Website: apple
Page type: billing-address
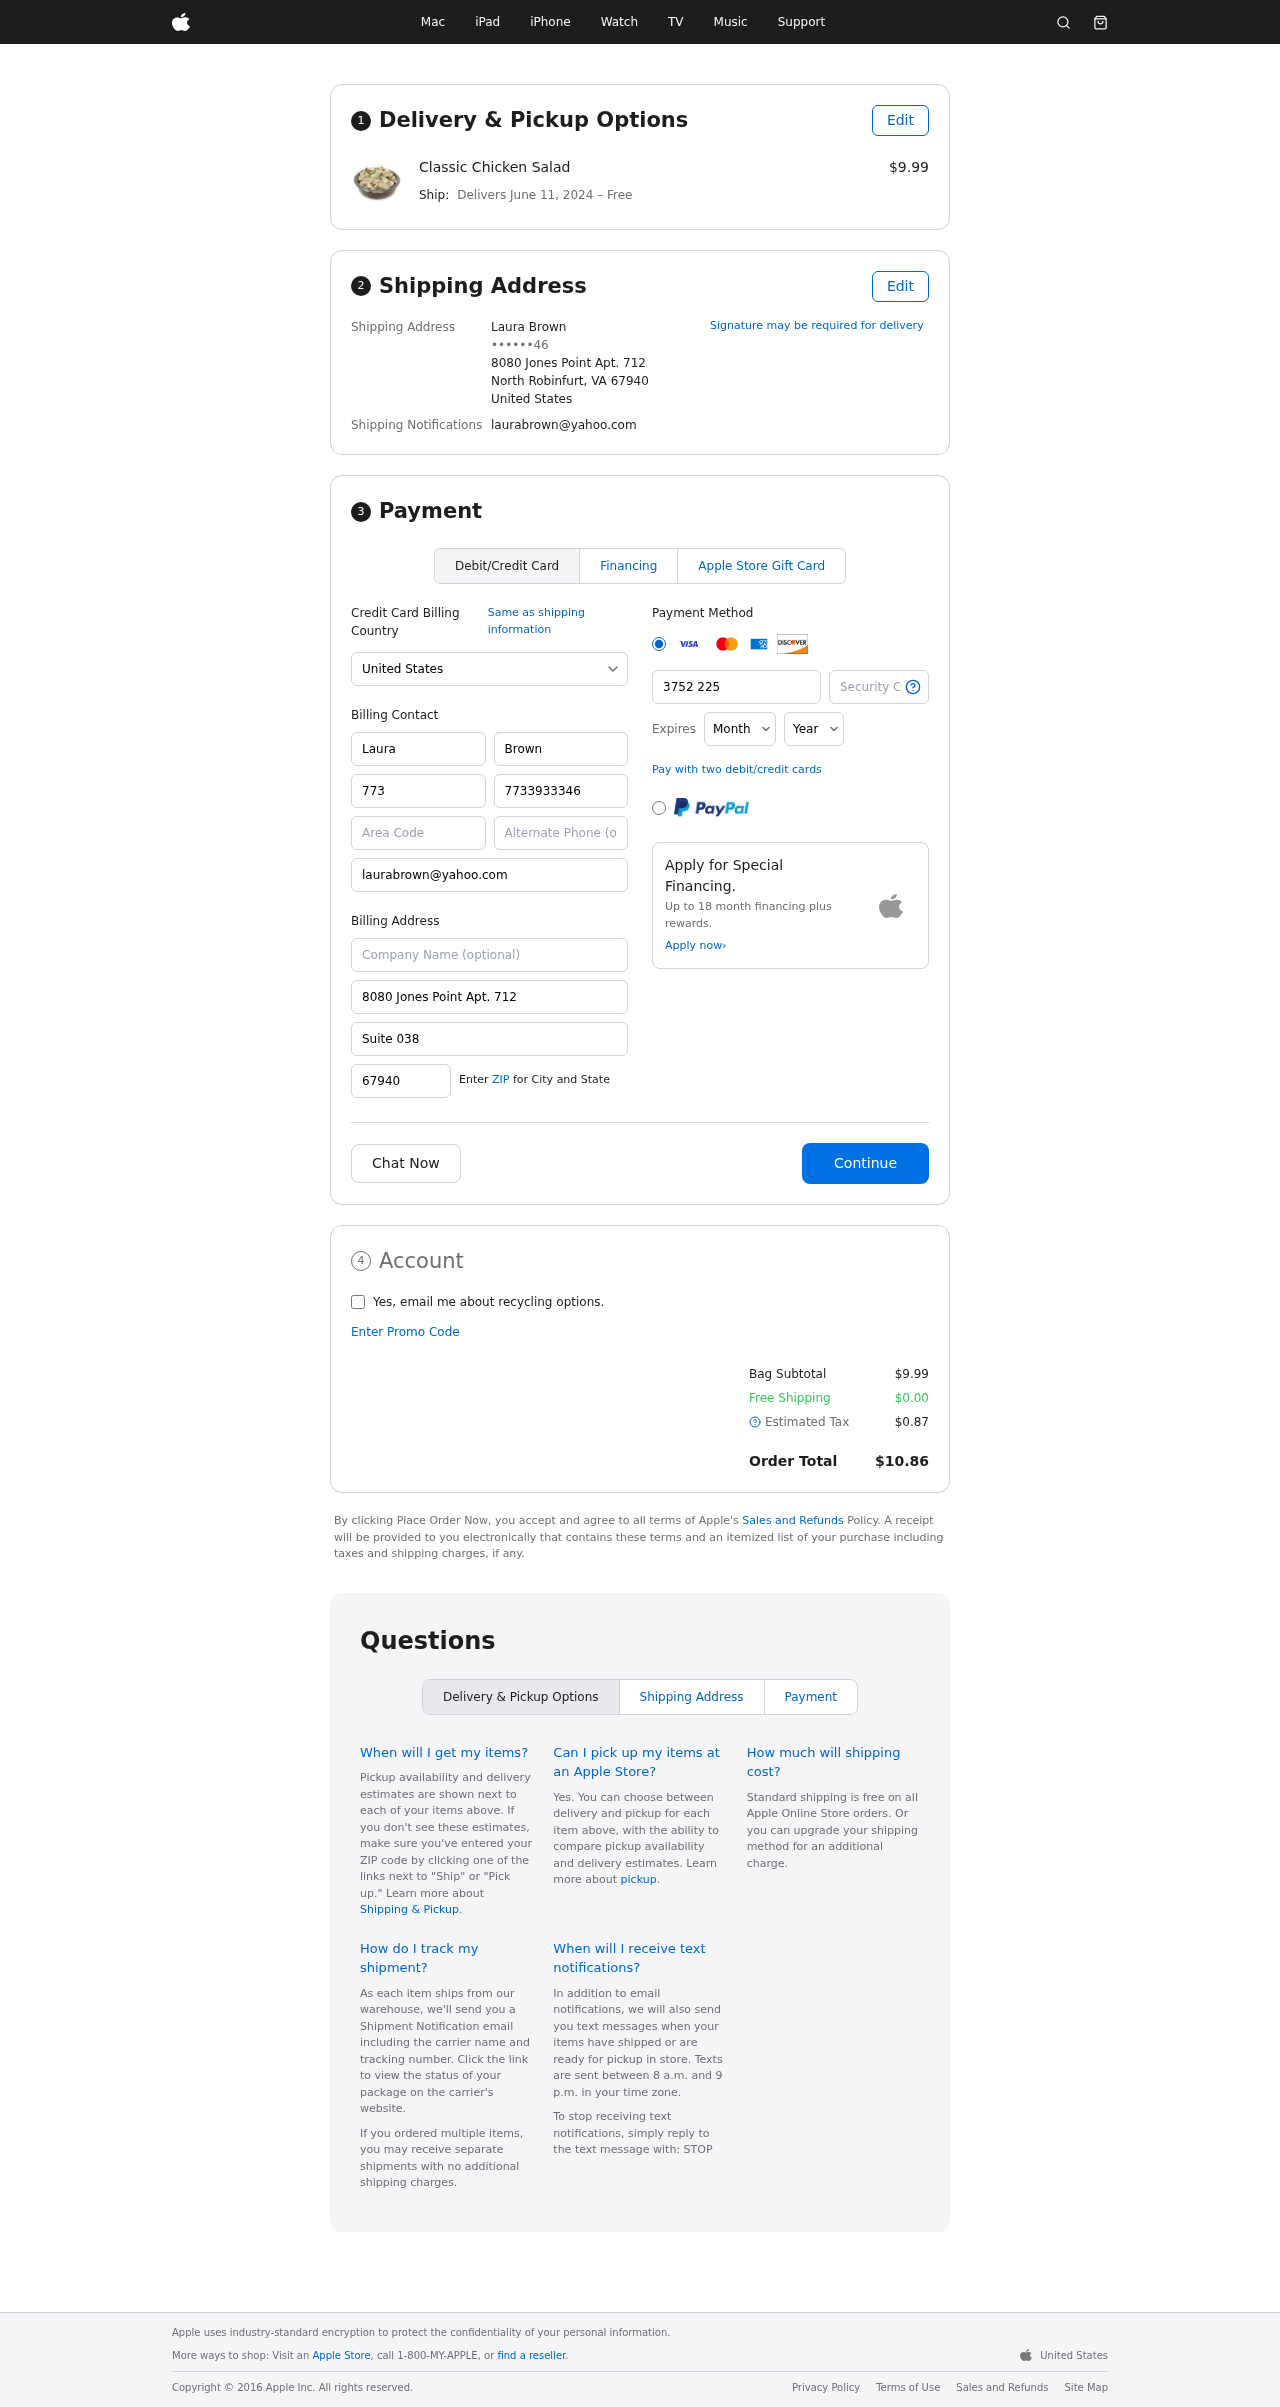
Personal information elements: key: PII_CARD_CVV
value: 6639
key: PII_CARD_EXPIRY_MONTH
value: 11
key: PII_CARD_EXPIRY_YEAR
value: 26
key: PII_CARD_NUMBER
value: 3752 2250 2090 746
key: PII_CITY_STATE_ZIP
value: North Robinfurt, VA 67940
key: PII_COUNTRY
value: United States
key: PII_EMAIL
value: laurabrown@yahoo.com
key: PII_FULLNAME
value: Laura Brown
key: PII_STREET
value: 8080 Jones Point Apt. 712
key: PII_PHONE_MASKED
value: ••••••46
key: PII_BILLING_FIRSTNAME
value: Laura
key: PII_BILLING_LASTNAME
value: Brown
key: PII_BILLING_PHONE_AREA
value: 773
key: PII_BILLING_PHONE
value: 7733933346
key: PII_BILLING_EMAIL
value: laurabrown@yahoo.com
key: PII_BILLING_STREET
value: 8080 Jones Point Apt. 712
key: PII_BILLING_STREET2
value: Suite 038
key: PII_BILLING_POSTCODE
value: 67940
Product elements: key: PRODUCT1_NAME
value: Classic Chicken Salad
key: PRODUCT1_PRICE
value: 9.99
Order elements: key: ORDER_DELIVERY_DATE
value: June 11, 2024
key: ORDER_SUBTOTAL
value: $9.99
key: ORDER_SHIPPING_COST
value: $0.00
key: ORDER_TAX
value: $0.87
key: ORDER_TOTAL
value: $10.86